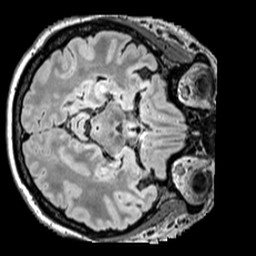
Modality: FLAIR
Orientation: axial
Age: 29
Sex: female
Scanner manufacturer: siemens
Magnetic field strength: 3 T
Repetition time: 5 s
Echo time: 0.387 s